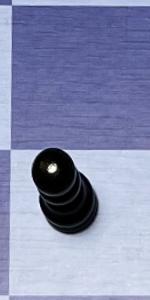
Label: Pawn_Black